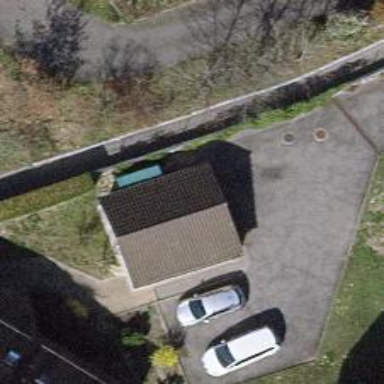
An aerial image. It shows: Garage building.